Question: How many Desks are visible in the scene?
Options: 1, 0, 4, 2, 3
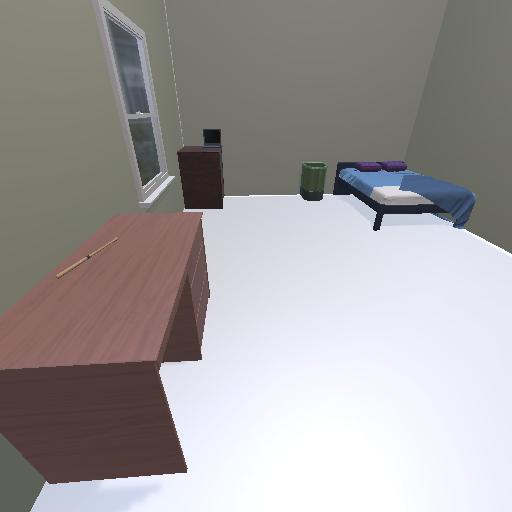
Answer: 1